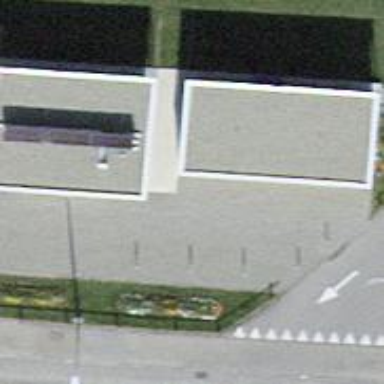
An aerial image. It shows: Bicycle parking facility.